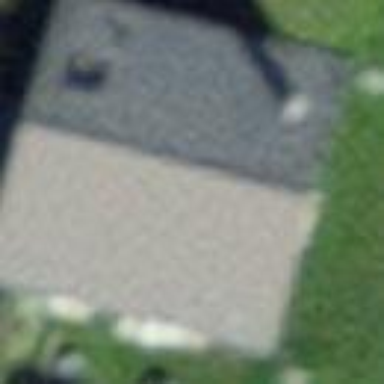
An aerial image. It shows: Building with tiled roof.